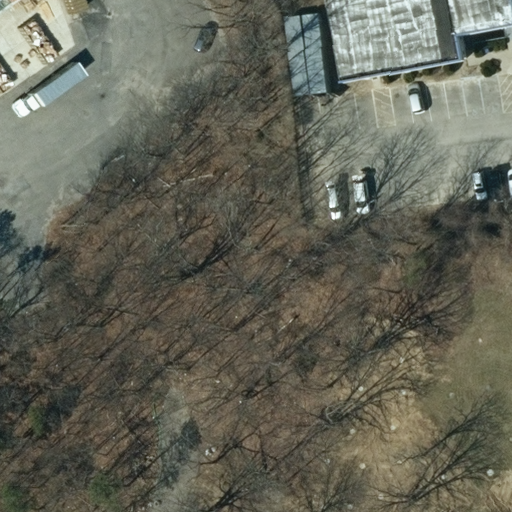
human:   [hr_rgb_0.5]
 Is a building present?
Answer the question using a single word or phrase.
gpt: yes

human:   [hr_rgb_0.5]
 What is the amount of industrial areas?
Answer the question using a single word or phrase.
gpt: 1

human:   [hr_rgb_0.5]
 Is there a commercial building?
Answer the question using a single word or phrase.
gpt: yes

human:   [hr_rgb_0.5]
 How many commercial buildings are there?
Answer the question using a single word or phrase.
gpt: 1

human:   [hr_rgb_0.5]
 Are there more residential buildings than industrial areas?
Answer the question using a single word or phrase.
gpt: no

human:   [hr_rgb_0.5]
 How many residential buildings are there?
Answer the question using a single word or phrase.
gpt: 0

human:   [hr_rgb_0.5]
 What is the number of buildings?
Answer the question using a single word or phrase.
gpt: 1

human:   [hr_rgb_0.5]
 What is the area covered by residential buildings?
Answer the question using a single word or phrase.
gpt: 0m2

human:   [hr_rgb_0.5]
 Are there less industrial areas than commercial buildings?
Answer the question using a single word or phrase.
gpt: no

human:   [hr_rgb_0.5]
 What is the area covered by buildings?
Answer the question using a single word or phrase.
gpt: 446m2

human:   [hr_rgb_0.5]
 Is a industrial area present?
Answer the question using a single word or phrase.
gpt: yes

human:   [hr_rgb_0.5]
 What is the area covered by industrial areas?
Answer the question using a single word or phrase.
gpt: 10623m2

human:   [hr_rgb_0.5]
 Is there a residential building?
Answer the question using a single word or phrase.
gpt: no

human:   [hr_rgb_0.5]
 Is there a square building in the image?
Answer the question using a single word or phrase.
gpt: no

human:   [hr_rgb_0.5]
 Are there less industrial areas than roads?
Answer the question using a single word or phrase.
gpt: no

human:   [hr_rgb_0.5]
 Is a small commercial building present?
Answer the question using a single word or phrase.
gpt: no

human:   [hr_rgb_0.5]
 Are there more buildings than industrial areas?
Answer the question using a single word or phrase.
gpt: no

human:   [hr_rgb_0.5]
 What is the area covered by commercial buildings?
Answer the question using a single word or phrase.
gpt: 446m2

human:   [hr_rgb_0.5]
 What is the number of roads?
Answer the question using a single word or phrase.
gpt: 0

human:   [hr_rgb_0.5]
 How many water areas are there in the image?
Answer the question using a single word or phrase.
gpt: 0

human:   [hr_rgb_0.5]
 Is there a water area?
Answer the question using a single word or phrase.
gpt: no

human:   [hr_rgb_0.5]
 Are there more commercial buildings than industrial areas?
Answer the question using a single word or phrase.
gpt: no

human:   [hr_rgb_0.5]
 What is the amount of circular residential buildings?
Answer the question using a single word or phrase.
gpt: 0

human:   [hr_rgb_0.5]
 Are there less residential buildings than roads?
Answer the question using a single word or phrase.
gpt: no

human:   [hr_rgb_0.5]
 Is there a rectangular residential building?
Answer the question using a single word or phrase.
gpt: no

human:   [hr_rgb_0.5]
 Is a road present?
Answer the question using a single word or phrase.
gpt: no

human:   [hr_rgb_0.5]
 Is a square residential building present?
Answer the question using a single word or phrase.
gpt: no

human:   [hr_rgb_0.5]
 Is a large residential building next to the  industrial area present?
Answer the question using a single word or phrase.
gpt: no

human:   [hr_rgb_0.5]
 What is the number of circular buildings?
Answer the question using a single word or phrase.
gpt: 0

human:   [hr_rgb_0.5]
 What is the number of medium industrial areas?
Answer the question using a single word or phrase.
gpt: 0

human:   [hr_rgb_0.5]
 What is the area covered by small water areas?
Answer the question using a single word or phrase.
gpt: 0m2

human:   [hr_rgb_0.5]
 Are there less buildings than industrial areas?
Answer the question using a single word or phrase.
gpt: no

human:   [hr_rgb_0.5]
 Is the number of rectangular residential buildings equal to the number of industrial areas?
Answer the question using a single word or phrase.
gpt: no

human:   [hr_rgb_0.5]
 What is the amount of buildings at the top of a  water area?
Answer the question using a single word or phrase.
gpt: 0

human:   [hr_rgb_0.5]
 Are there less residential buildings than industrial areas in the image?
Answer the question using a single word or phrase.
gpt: yes

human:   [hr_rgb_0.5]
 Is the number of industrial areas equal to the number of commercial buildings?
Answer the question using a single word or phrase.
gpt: yes

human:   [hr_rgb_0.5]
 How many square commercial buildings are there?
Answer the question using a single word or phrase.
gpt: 0

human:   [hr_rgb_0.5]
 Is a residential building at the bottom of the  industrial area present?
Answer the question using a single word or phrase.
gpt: no

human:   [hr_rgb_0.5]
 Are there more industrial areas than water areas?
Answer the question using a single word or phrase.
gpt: yes

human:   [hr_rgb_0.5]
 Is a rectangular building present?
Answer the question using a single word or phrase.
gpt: yes

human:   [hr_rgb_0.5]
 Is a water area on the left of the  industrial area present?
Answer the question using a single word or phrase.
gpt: no

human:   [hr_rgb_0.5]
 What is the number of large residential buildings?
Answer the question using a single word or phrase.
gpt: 0

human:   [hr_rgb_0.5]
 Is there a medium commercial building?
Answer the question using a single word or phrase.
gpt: yes

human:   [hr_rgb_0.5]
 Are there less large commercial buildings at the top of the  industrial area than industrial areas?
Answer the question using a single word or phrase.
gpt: yes

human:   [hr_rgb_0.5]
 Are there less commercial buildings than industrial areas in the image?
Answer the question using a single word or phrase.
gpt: no

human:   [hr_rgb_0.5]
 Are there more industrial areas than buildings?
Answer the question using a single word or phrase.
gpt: no

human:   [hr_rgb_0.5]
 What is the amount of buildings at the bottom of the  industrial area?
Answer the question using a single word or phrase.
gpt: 1

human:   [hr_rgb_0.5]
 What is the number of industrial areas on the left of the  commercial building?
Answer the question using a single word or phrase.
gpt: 1

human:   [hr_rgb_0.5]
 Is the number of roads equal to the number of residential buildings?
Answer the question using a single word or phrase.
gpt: yes

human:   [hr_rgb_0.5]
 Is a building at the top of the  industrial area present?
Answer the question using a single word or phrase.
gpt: no

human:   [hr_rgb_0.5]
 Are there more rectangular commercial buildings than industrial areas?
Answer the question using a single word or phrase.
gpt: no

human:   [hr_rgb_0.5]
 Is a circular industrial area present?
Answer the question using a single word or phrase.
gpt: no

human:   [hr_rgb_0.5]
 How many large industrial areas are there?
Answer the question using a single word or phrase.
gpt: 1

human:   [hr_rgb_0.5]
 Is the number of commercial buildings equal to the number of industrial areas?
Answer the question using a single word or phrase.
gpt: yes

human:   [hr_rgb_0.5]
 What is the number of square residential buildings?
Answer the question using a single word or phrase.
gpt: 0

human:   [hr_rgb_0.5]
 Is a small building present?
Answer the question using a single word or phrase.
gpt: no

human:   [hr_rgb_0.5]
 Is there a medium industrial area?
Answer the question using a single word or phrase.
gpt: no

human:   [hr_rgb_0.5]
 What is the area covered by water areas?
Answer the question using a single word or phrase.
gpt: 0m2

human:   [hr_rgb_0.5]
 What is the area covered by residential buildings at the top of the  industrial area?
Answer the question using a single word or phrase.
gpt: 0m2

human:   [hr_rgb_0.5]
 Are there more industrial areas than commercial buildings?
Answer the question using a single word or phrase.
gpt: no

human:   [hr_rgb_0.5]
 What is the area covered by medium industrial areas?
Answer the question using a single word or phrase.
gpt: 0m2

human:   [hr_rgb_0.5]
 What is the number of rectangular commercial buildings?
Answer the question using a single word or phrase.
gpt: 1

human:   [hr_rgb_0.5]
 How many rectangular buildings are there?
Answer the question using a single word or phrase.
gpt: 1

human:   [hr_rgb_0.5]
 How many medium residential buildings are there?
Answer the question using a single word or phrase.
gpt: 0